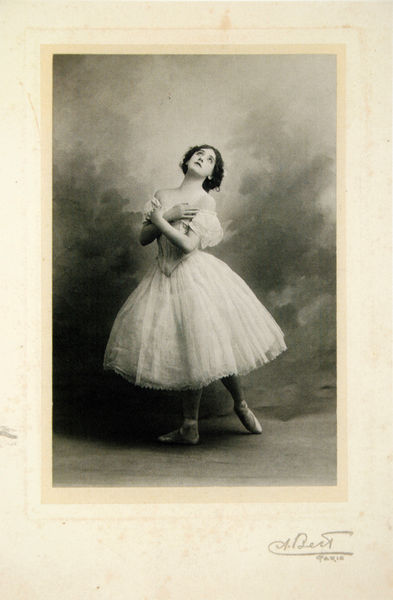
Titel: Tamara Karsavina im Ballett "Giselle"
Künstler: Auguste Bert
Standort: St. Petersburg
Institution: Staatliches Museum Theater und Musik
Schlagwörter: mädchen, kleid, rahmen, bühne, tänzerin, tütü, atelier, rüschen, foto, beschriftung, passepartout